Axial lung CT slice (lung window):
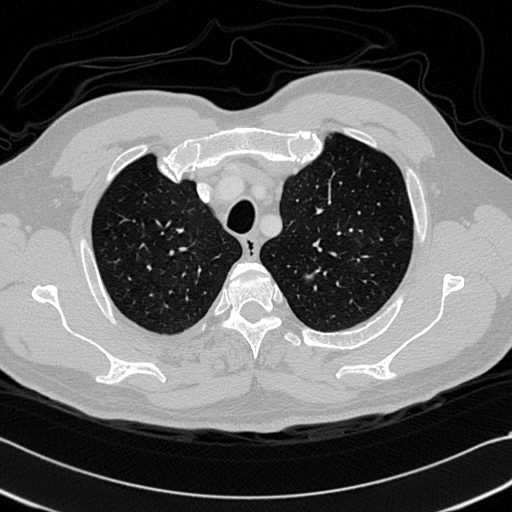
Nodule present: yes
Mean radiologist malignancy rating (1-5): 3